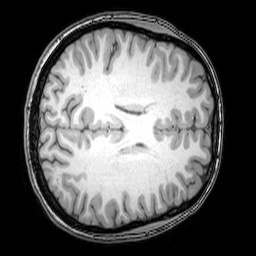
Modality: T1w
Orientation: axial
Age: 25
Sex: female
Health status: healthy
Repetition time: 0.081 s
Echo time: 0.037 s